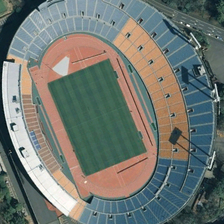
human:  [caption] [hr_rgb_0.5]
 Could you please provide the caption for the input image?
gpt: some green trees are around an oval stadium .

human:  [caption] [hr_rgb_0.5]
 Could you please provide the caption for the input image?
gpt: some green trees are around an oval stadium .

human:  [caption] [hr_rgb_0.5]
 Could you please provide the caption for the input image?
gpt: some green trees are around an oval stadium .

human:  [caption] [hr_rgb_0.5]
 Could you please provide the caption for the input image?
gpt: some green trees are around an oval stadium .

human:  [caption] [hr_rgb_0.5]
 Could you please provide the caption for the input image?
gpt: some green trees are around an oval stadium .